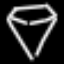
Label: diamond